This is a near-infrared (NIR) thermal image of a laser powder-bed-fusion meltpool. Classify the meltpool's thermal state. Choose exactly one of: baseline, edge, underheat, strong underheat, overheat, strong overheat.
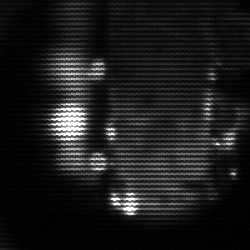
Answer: strong underheat